Question: I created a dropdown menu with search option in angular JS. when i click on it, a dropdown menu with search option comes. But as i scroll down, search also becomes a part of scroll. I want it to be fixed and placed at position where i clicked.
Here is the code for the dropdown menu.
'''
<div class="dropdown dropdown-scroll" style="margin-top:15px;" >
<button style="width:220px;" class="btn btn-primary dropdown-toggle" type="button" id="dropdownMenu1" data-toggle="dropdown">
{selected.ApplicationName}}
</button>
<ul class="dropdown-menu" role="menu">
<li role="presentation">
<div class="input-group input-group-sm search-control" fixed>
<span class="input-group-addon">
<span class="glyphicon glyphicon-search"></span>
</span>
<input type="text" class="form-control" placeholder="Query" ng-model="query"></input>
</div>
</li>
<li role="presentation" ng-repeat='app in applicationArray | filter:query'>
<a ng-click="changeSelected(app)"> {{app.ApplicationName}} </a>
</li>
</ul>
</div>
'''
The output is like this :

Now as i scroll, this search goes up and i cant see it anymore. Also, when i click on *select an application, i want the dropdown to be placed at that location where *select an application is there.
Try this fiddle
http://<URL>
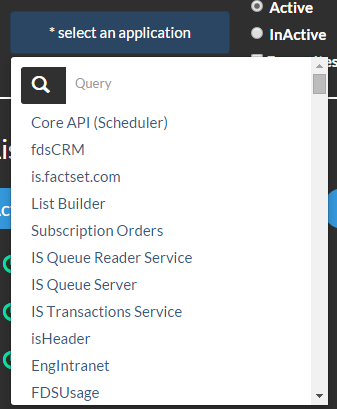
Answer: try this one
use class with your search
'''
<li role="presentation" class="navbar-fixed-top">
<div class="input-group input-group-sm search-control" fixed>
<span class="input-group-addon">
<span class="glyphicon glyphicon-search"></span>
</span>
<input type="text" class="form-control" placeholder="Query" ng-model="query"></input>
</div>
</li>
'''
EDIT CODE :
I have updated <URL>.Please check it.
HTML :
'''
<ul class="dropdown-menu" role="menu" aria-labelledby="dropdownMenu1 " ng-controller="ListCtrl">
<li><div class=" fixed-class input-group input-group-sm search-control "> <span class="input-group-addon ">
<span class="glyphicon glyphicon-search"></span>
</span>
<input type="text" class="form-control" placeholder="Query" ng-model="query"></input>
</div>
</li>
<ul class="presentation-li">
<li role="presentation" ng-repeat='item in items | filter:query'> <a href="#"> {{item.name}} </a>
</li>
</ul>
</ul>
'''
CSS:
'''
ul.presentation-li li{
list-style: none;
}
ul.presentation-li li a{
color: black;
text-decoration: none;
}
.fixed-class{
position: fixed;
border-width: 0 0 1px;
width : 141px;
top: 37px;
bottom : 35px;
background-color: white;
}
'''